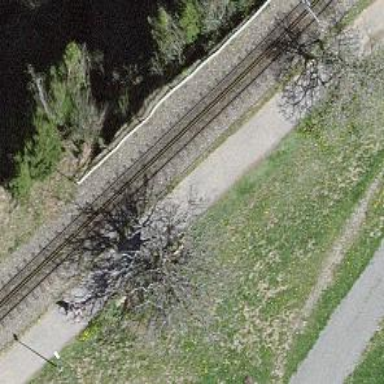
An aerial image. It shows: Brown bench.